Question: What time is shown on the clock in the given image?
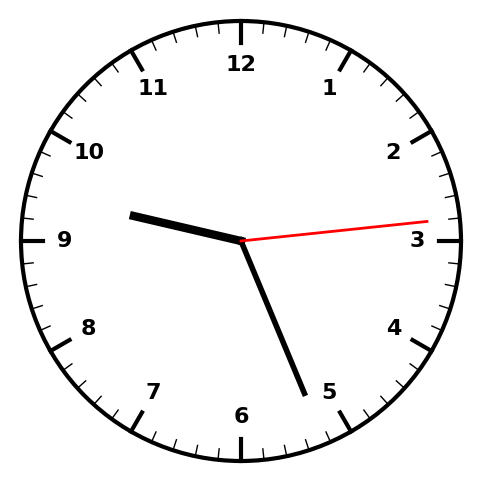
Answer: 09:26:14